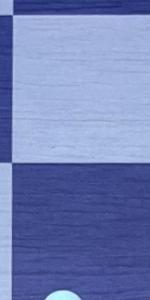
Label: Empty